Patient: sex M, age 69
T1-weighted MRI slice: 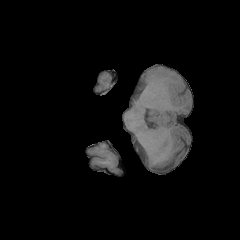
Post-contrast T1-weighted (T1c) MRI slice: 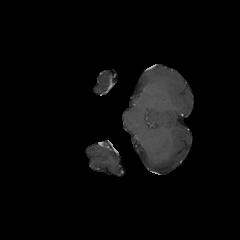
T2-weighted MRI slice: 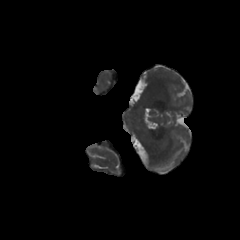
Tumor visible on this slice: no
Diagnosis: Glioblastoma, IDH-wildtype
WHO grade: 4